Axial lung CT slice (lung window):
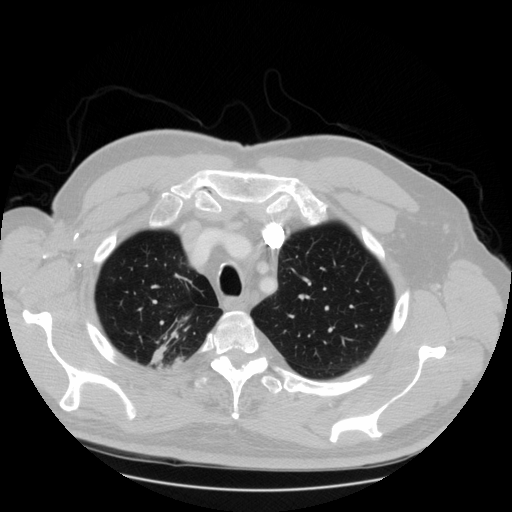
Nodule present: no